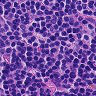
Metastatic tissue present: no